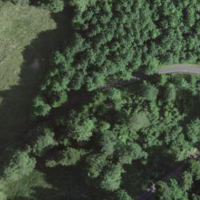
EUNIS habitat code: 44
Species observed at this site:
Petasites albus
Sorbus aucuparia